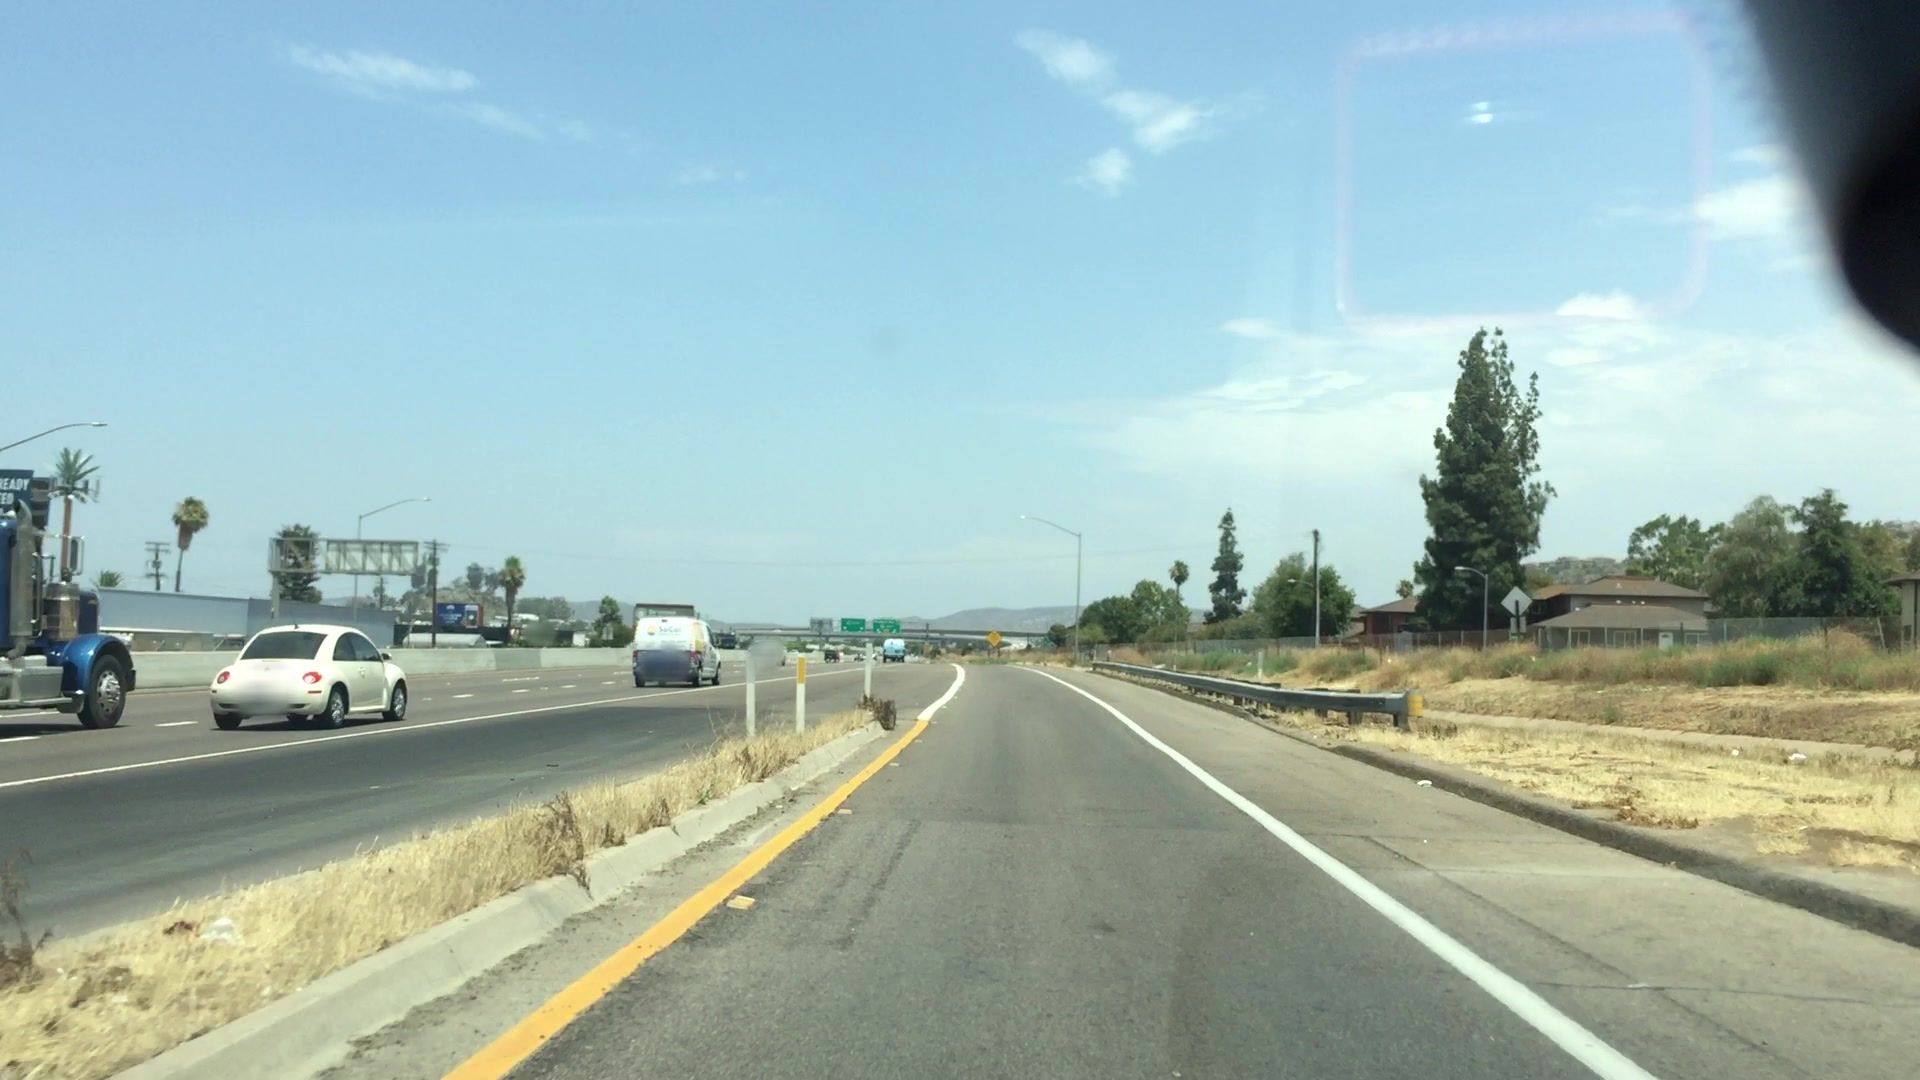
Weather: clear
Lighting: day
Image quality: good
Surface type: driving surface
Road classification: motorway_link
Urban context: urban centre
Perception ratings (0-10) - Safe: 0.81, Lively: 1.21, Beautiful: 3.55, Boring: 5.15, Depressing: 7.95, Wealthy: 2.87